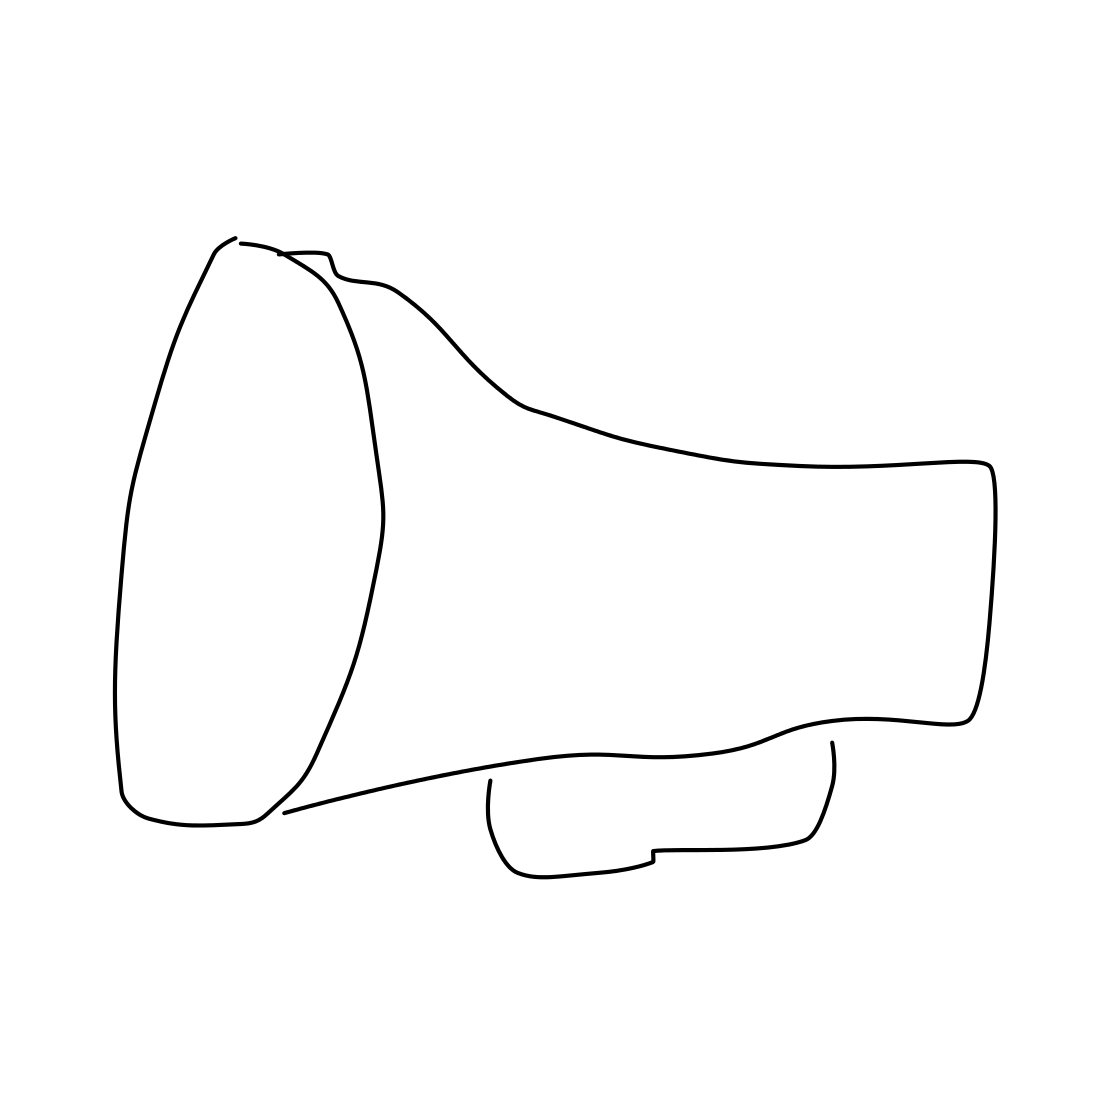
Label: megaphone